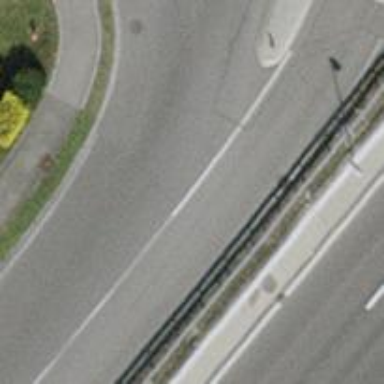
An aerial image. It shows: Secondary link road with asphalt surface.